Question:
I have a problem with the output of my program showing additional two zeros when I'm clicking the content to show the output. Here's a snippet of my code.
'''
$(MyOrder).each(function () {
var markup = '<tr data-toggle="modal" data-target="#myModal" onclick="ViewDetails('' + $(this).find("OrderNo").text() + '','' + $(this).find("OrderStatus").text() + '','' + $(this).find("Description").text() + '','' + $(this).find("Filenames").text() + '')">';
markup = markup + "<td><label style='textalign:center;'>" + row + "</label></td>";
markup = markup + "<td style='text-align:center;'><label style='' id='idRefNum"+row+"' >" + $(this).find("OrderNo").text() + "</label></td>";
markup = markup + "<td style='text-align:center;'><label style='' id='idOrderDate"+row+"' >" + formatDateMMDDYYYY($(this).find("OrderDate").text()) + "</label></td>";
markup = markup + "<td hidden style='text-align:center;'><label style='' id='idPRNo"+row+"' >" + $(this).find("PRno").text() + "</label></td>";
markup = markup + "<td hidden style='text-align:center;'><label style='' id='idPRDate"+row+"' >" + formatDateMMDDYYYY($(this).find("PRDate").text()) + "</label></td>";
markup = markup + "<td hidden style='text-align:center;'><label style='' id='idPONo"+row+"' >" + $(this).find("PoNo").text() + "</label></td>";
markup = markup + "<td hidden style='text-align:center;'><label style='' id='idPODate"+row+"' >" + formatDateMMDDYYYY($(this).find("PODate").text()) + "</label></td>";
markup = markup + "<td hidden style='text-align:center;'><label style='' id='idGRDate"+row+"' >" + formatDateMMDDYYYY($(this).find("GRdate").text()) + "</label></td>";
markup = markup + "<td hidden style='text-align:center;'><label style='' id='idIRDate"+row+"' >" + formatDateMMDDYYYY($(this).find("IRDate").text()) + "</label></td>";
markup = markup + "<td style='text-align:left;'><label style='' id='idReqBy"+row+"' >" + $(this).find("RequestedBy").text() + "</label></td>";
markup = markup + "<td style='text-align:right;'><label style='' id='idTotal"+row+"' >" + $(this).find("Total").text() + "</label></td>";
markup = markup + "<td style='text-align:left;'><label style='' id='idDesc"+row+"' >" + $(this).find("Description").text() + "</label></td>";
markup = markup + "</tr>";
$("#tblMyorder tbody").append(markup);
var Total = $("#idTotal" + row).text();
Total = parseFloat(Total).toFixed(2);
Total = Total.toLocaleString('en');
$("#idTotal"+ row).text(numberWithCommas(Total));
row = row + 1;
});
'''
UPDATE: And the definition of 'numberWithCommas' is:
'''
function numberWithCommas(x) {
var parts = x.toString().split(".");
parts[0] = parts[0].replace(/\B(?=(\d{3})+(?!\d))/g, ",");
return parts.join(".");
}
'''
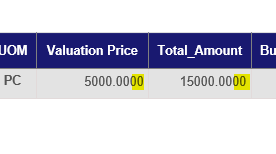
Answer: There are many issues with your code which I will document below. One thing you have to understand about JavaScript is that it is loosely typed and it doesn't check whether you are passing the correct type to a function.
Your full (relevant) code is:
'''
var Total = $("#idTotal" + row).text();
Total = parseFloat(Total).toFixed(2);
Total = Total.toLocaleString('en');
$("#idTotal"+ row).text(numberWithCommas(Total));
'''
So line by line: This line gets some text, which is mean to represent a number. So 'Total' is a string here.
'''
var Total = $("#idTotal" + row).text(); // Example '<PHONE>'
'''
This line both attempts to convert 'Total' (a string) to a float, and then formats it to 2 decimal places. So far so good, 'Total' is still a string.
'''
Total = parseFloat(Total).toFixed(2); // Example '1234.45'
'''
This line also attempts to convert a number to a string at this point 'Total' is already a formatted string. So it just returns it as it is (does nothing).
'''
Total = Total.toLocaleString('en'); // Example still '1234.45'
'''
If however you did the following you would get something much closer to what you are looking for.
'''
parseFloat($("#idTotal" + row).text()).toLocaleString('en'); // 1,234.456
'''
But instead you call this line which one assumes is attempting to add a thousands comma to a number. Also it probably is expecting a number, whereas you are passing in a string.
'''
$("#idTotal"+ row).text(numberWithCommas(Total));
'''
So in summary, you are attempting to format your number ('Total') into a string 3 different times, but only the first attempt is working because after that you are passing a string instead of a number.
And it would appear that the function 'numberWithCommas' is adding more decimal points than you desire.
To assist further we need to see the definition of the function 'numberWithCommas' but as a start you could try:
'''
$("#idTotal"+ row).text(numberWithCommas(parseFloat($("#idTotal" + row).text())));
'''
---
UPDATE
The function 'numberWithCommas' happily accepts either a number or a string which is good. However when testing your exact code using the test string "<PHONE>" I get out "1234.45" exactly as expected. In fact the 'toLocaleString' is not required as it doesn't do anything to a string. So the following code is working as expected:
'''
var Total = '<PHONE>';
Total = parseFloat(Total).toFixed(2);
alert(numberWithCommas(Total)); // 1,234.45
'''
as does
'''
var Total = '15000.0000';
Total = parseFloat(Total).toFixed(2);
alert(numberWithCommas(Total)); // 15,000.00
'''
I was unable to break this code. Therefore the core of what you are trying to do is working.
Please modify your code as follows and then run it and report back what appears in your console:
'''
var Total = $("#idTotal" + row).text();
console.log('1: '+Total);
Total = parseFloat(Total).toFixed(2);
console.log('2: '+Total);
console.log('3: '+numberWithCommas(Total));
$("#idTotal"+ row).text(numberWithCommas(Total));
'''